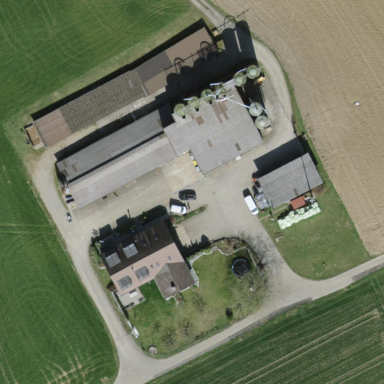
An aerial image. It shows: Farmyard area.